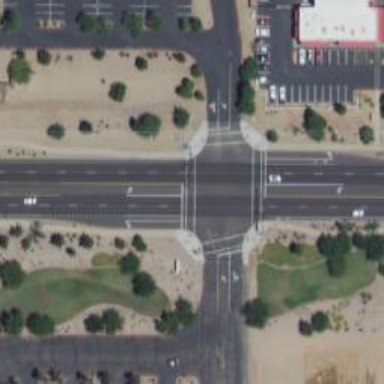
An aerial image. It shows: Marked crossing on the road.